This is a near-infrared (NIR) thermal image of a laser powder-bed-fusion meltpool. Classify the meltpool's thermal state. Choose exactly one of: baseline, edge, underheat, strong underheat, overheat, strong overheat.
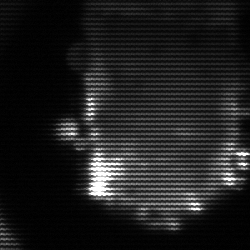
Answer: baseline